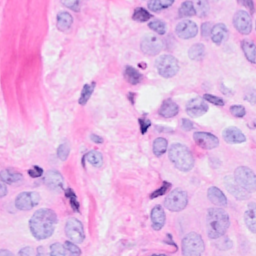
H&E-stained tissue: Breast